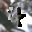
Label: 4